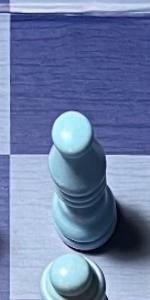
Label: Bishop_White